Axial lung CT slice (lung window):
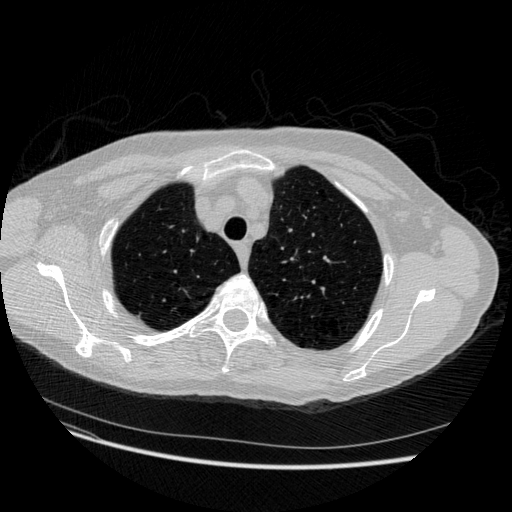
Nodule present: no